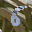
Label: 6